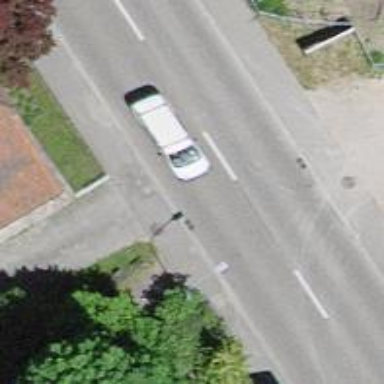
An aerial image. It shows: Alleyway designated as service road.